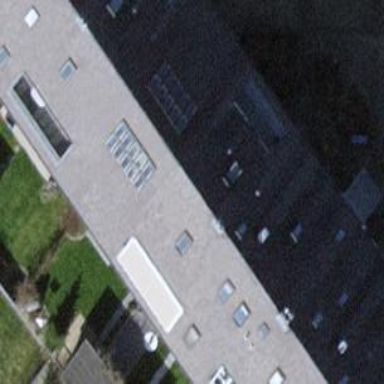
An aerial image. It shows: Terrace building.